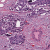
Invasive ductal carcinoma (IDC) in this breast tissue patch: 1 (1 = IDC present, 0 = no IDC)